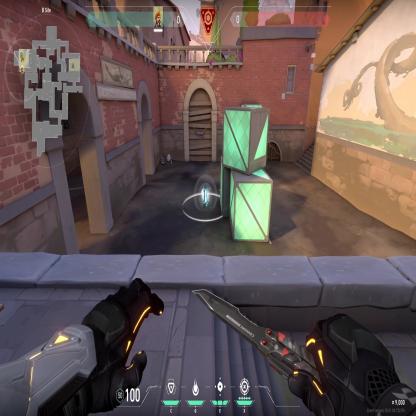
Label: planted spike